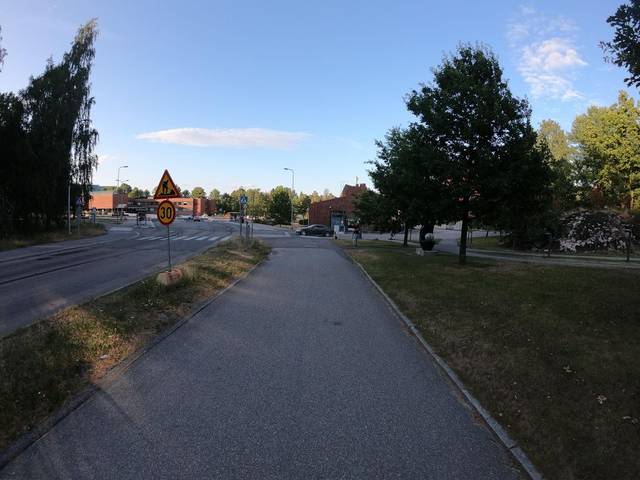
Region: Finland
Coordinates: 60.183, 24.828